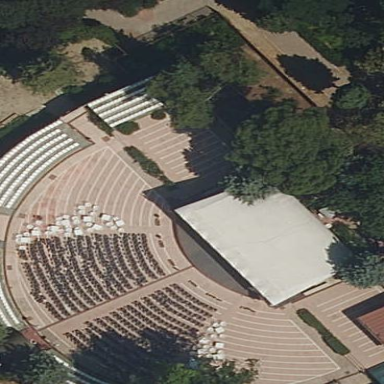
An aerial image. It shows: Open-air theatre building.